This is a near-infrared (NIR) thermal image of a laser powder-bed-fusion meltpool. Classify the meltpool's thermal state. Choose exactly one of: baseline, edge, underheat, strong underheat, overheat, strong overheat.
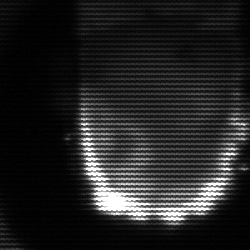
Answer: baseline